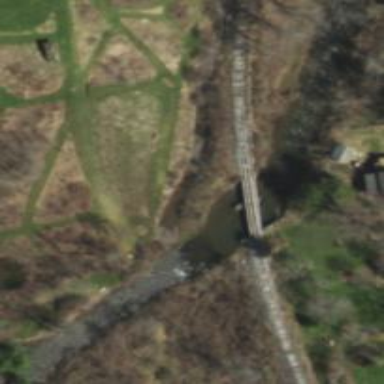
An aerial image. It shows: Preserved railway bridge.